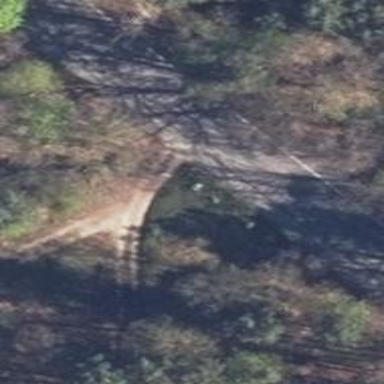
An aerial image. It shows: Gravel track with grade4 track type.